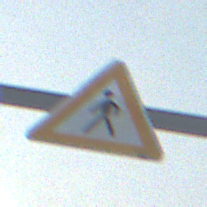
Verkehrszeichen: FussgaengerRechts
Umgebung: Outdoor, Nature
Tageszeit: SunriseSunset
Wetter: PartlyCloudy
Licht: Natural
Jahreszeit: NotSpecified
Kontrast: LowContrast